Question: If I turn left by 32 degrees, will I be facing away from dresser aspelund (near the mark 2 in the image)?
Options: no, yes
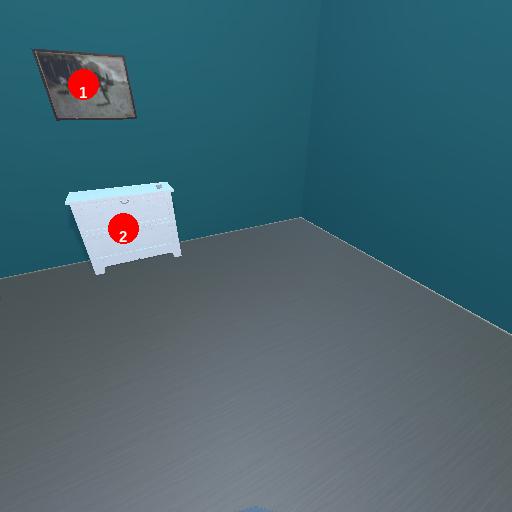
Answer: no